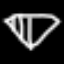
Label: diamond